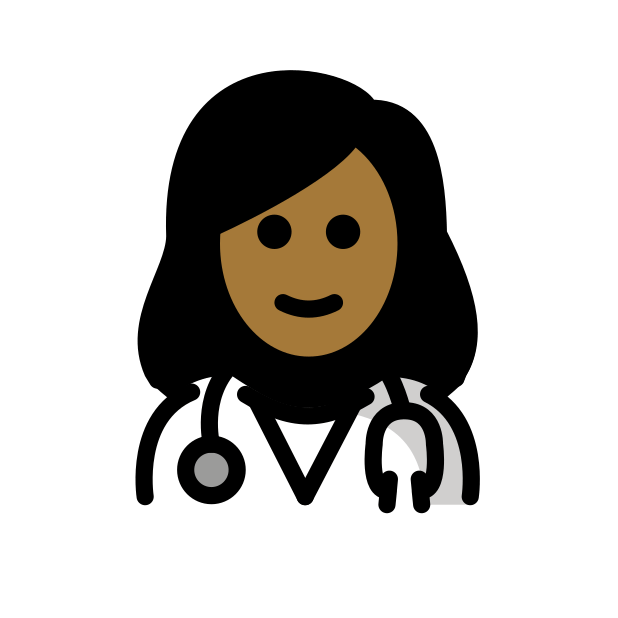
woman health worker: medium-dark skin tone